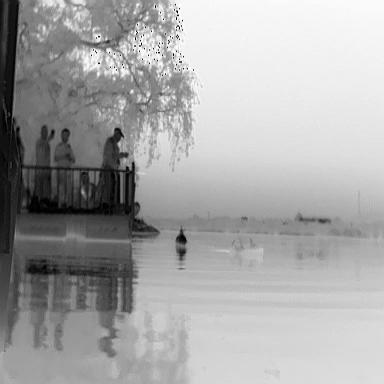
There are two objects shown in the infrared image, including a canoe, and a warship.